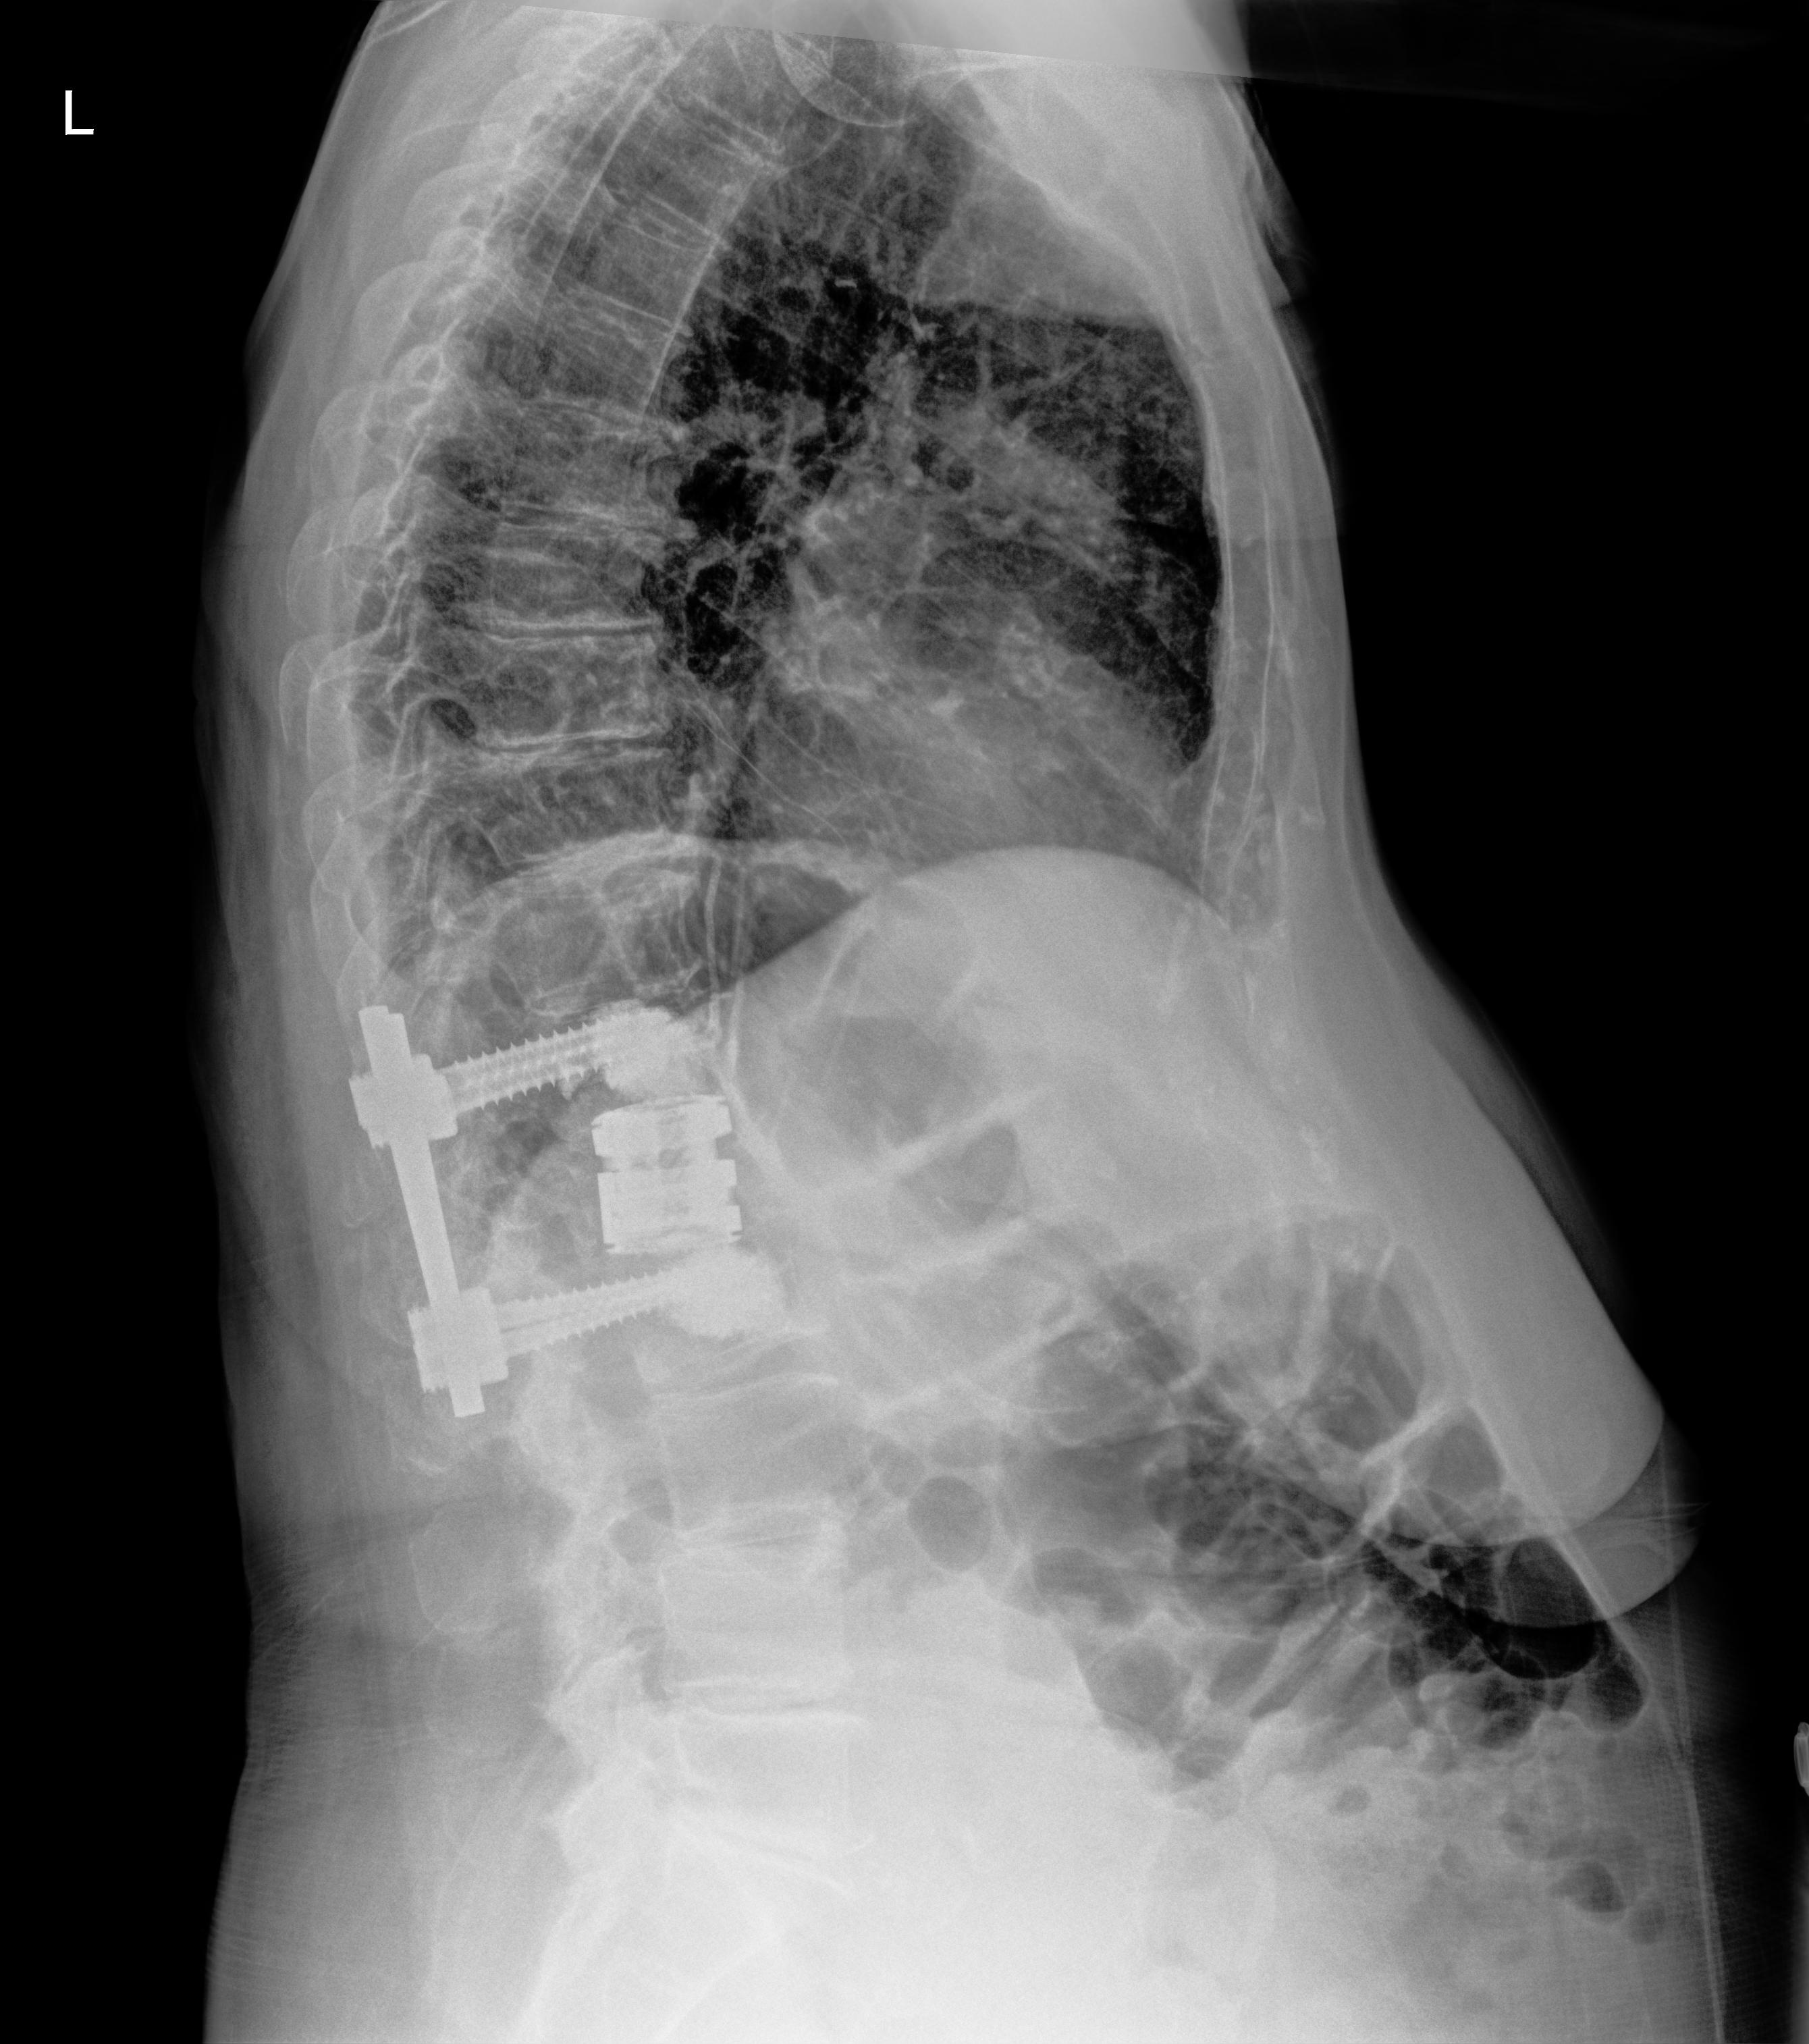
View: LATERAL
Implant manufacturer: nuvasive reline